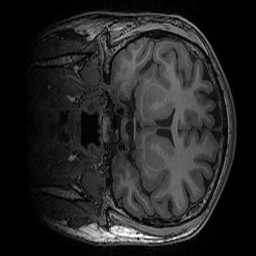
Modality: T1w
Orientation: coronal
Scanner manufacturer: ge
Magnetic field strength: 3 T
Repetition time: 0.008156 s
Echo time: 0.00318 s